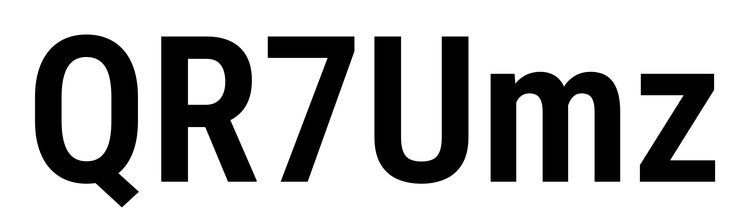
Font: Roboto_Condensed_SemiBold